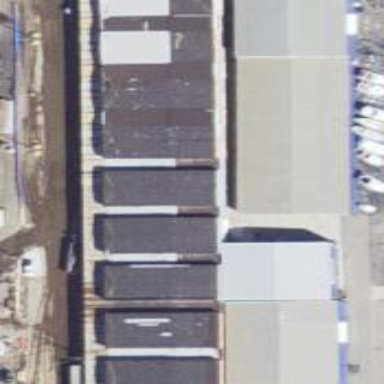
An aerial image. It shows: Industrial building located in boatyard.